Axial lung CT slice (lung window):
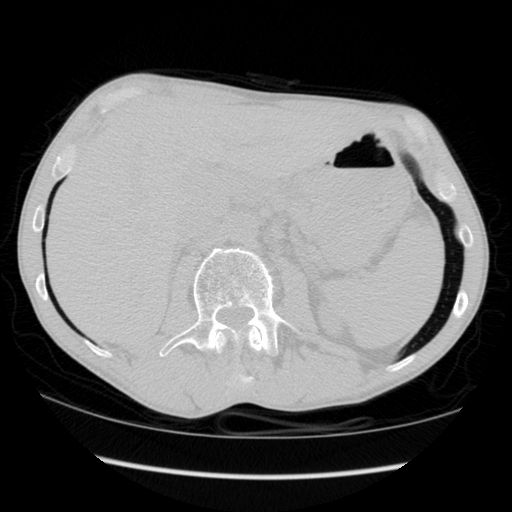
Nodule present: no